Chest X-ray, PA view. Patient: 49 years old, sex M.
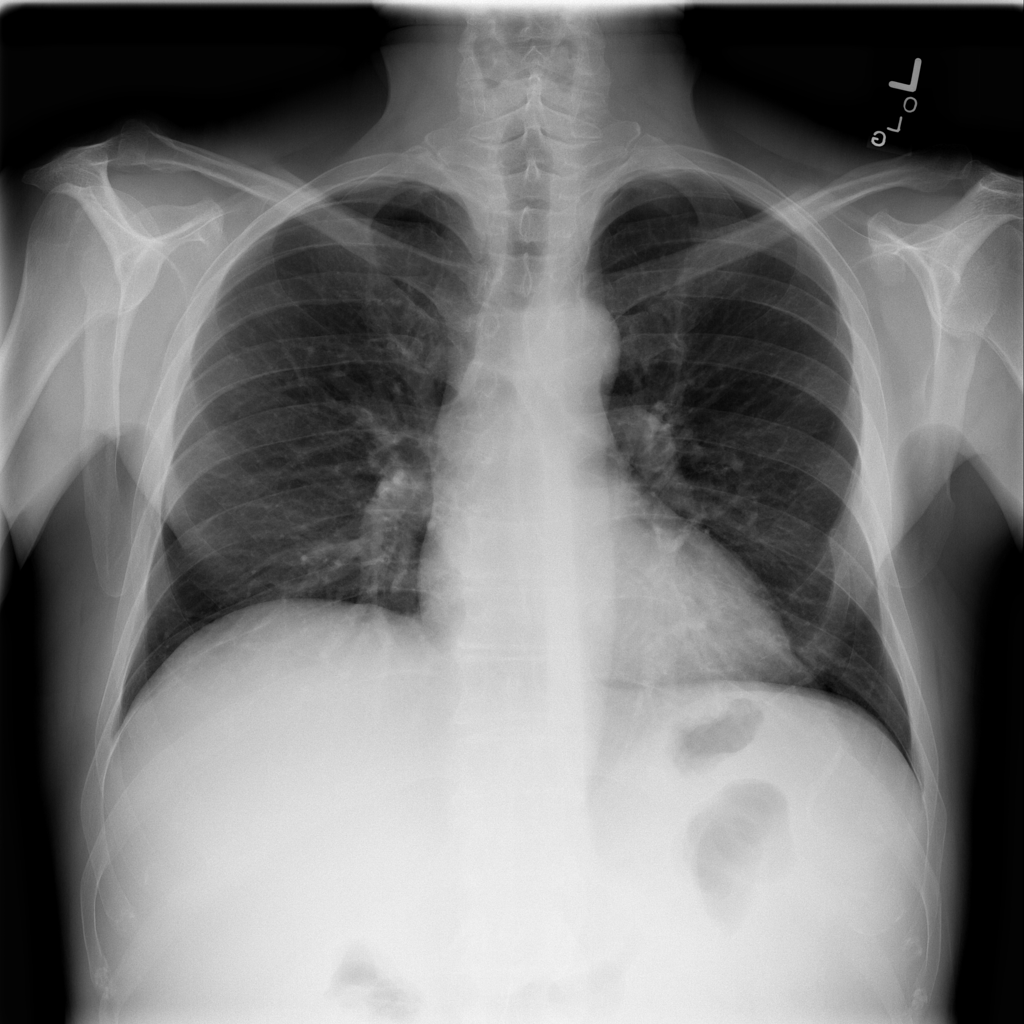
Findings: No Finding